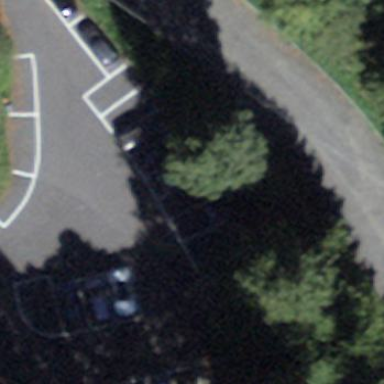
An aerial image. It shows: Parking area with surface.